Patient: sex M, age 43
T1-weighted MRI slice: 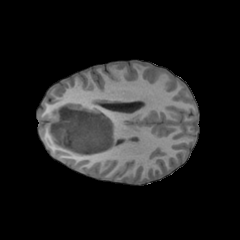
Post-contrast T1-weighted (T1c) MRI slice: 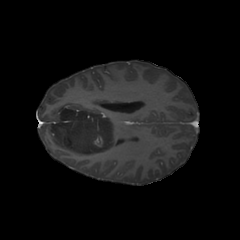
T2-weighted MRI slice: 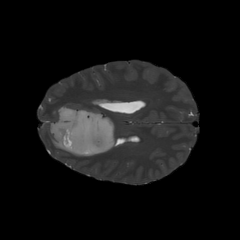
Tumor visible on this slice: yes
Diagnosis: Astrocytoma, IDH-mutant
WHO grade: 4